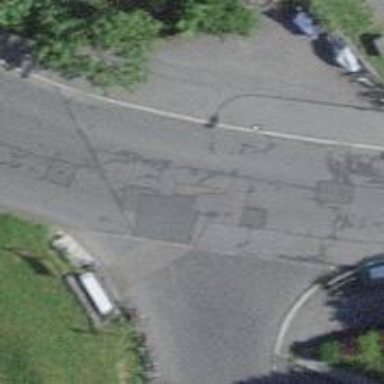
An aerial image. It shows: Residential road with separate sidewalks on both sides. The road surface is asphalt.